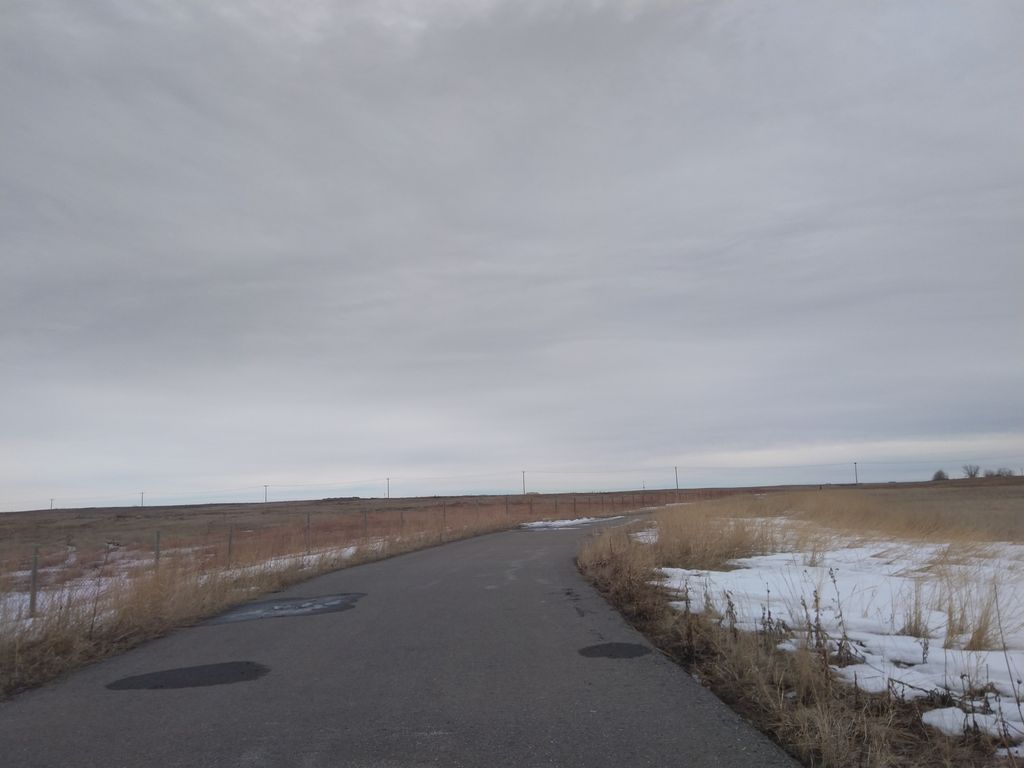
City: calgary